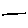
Label: line